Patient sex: M
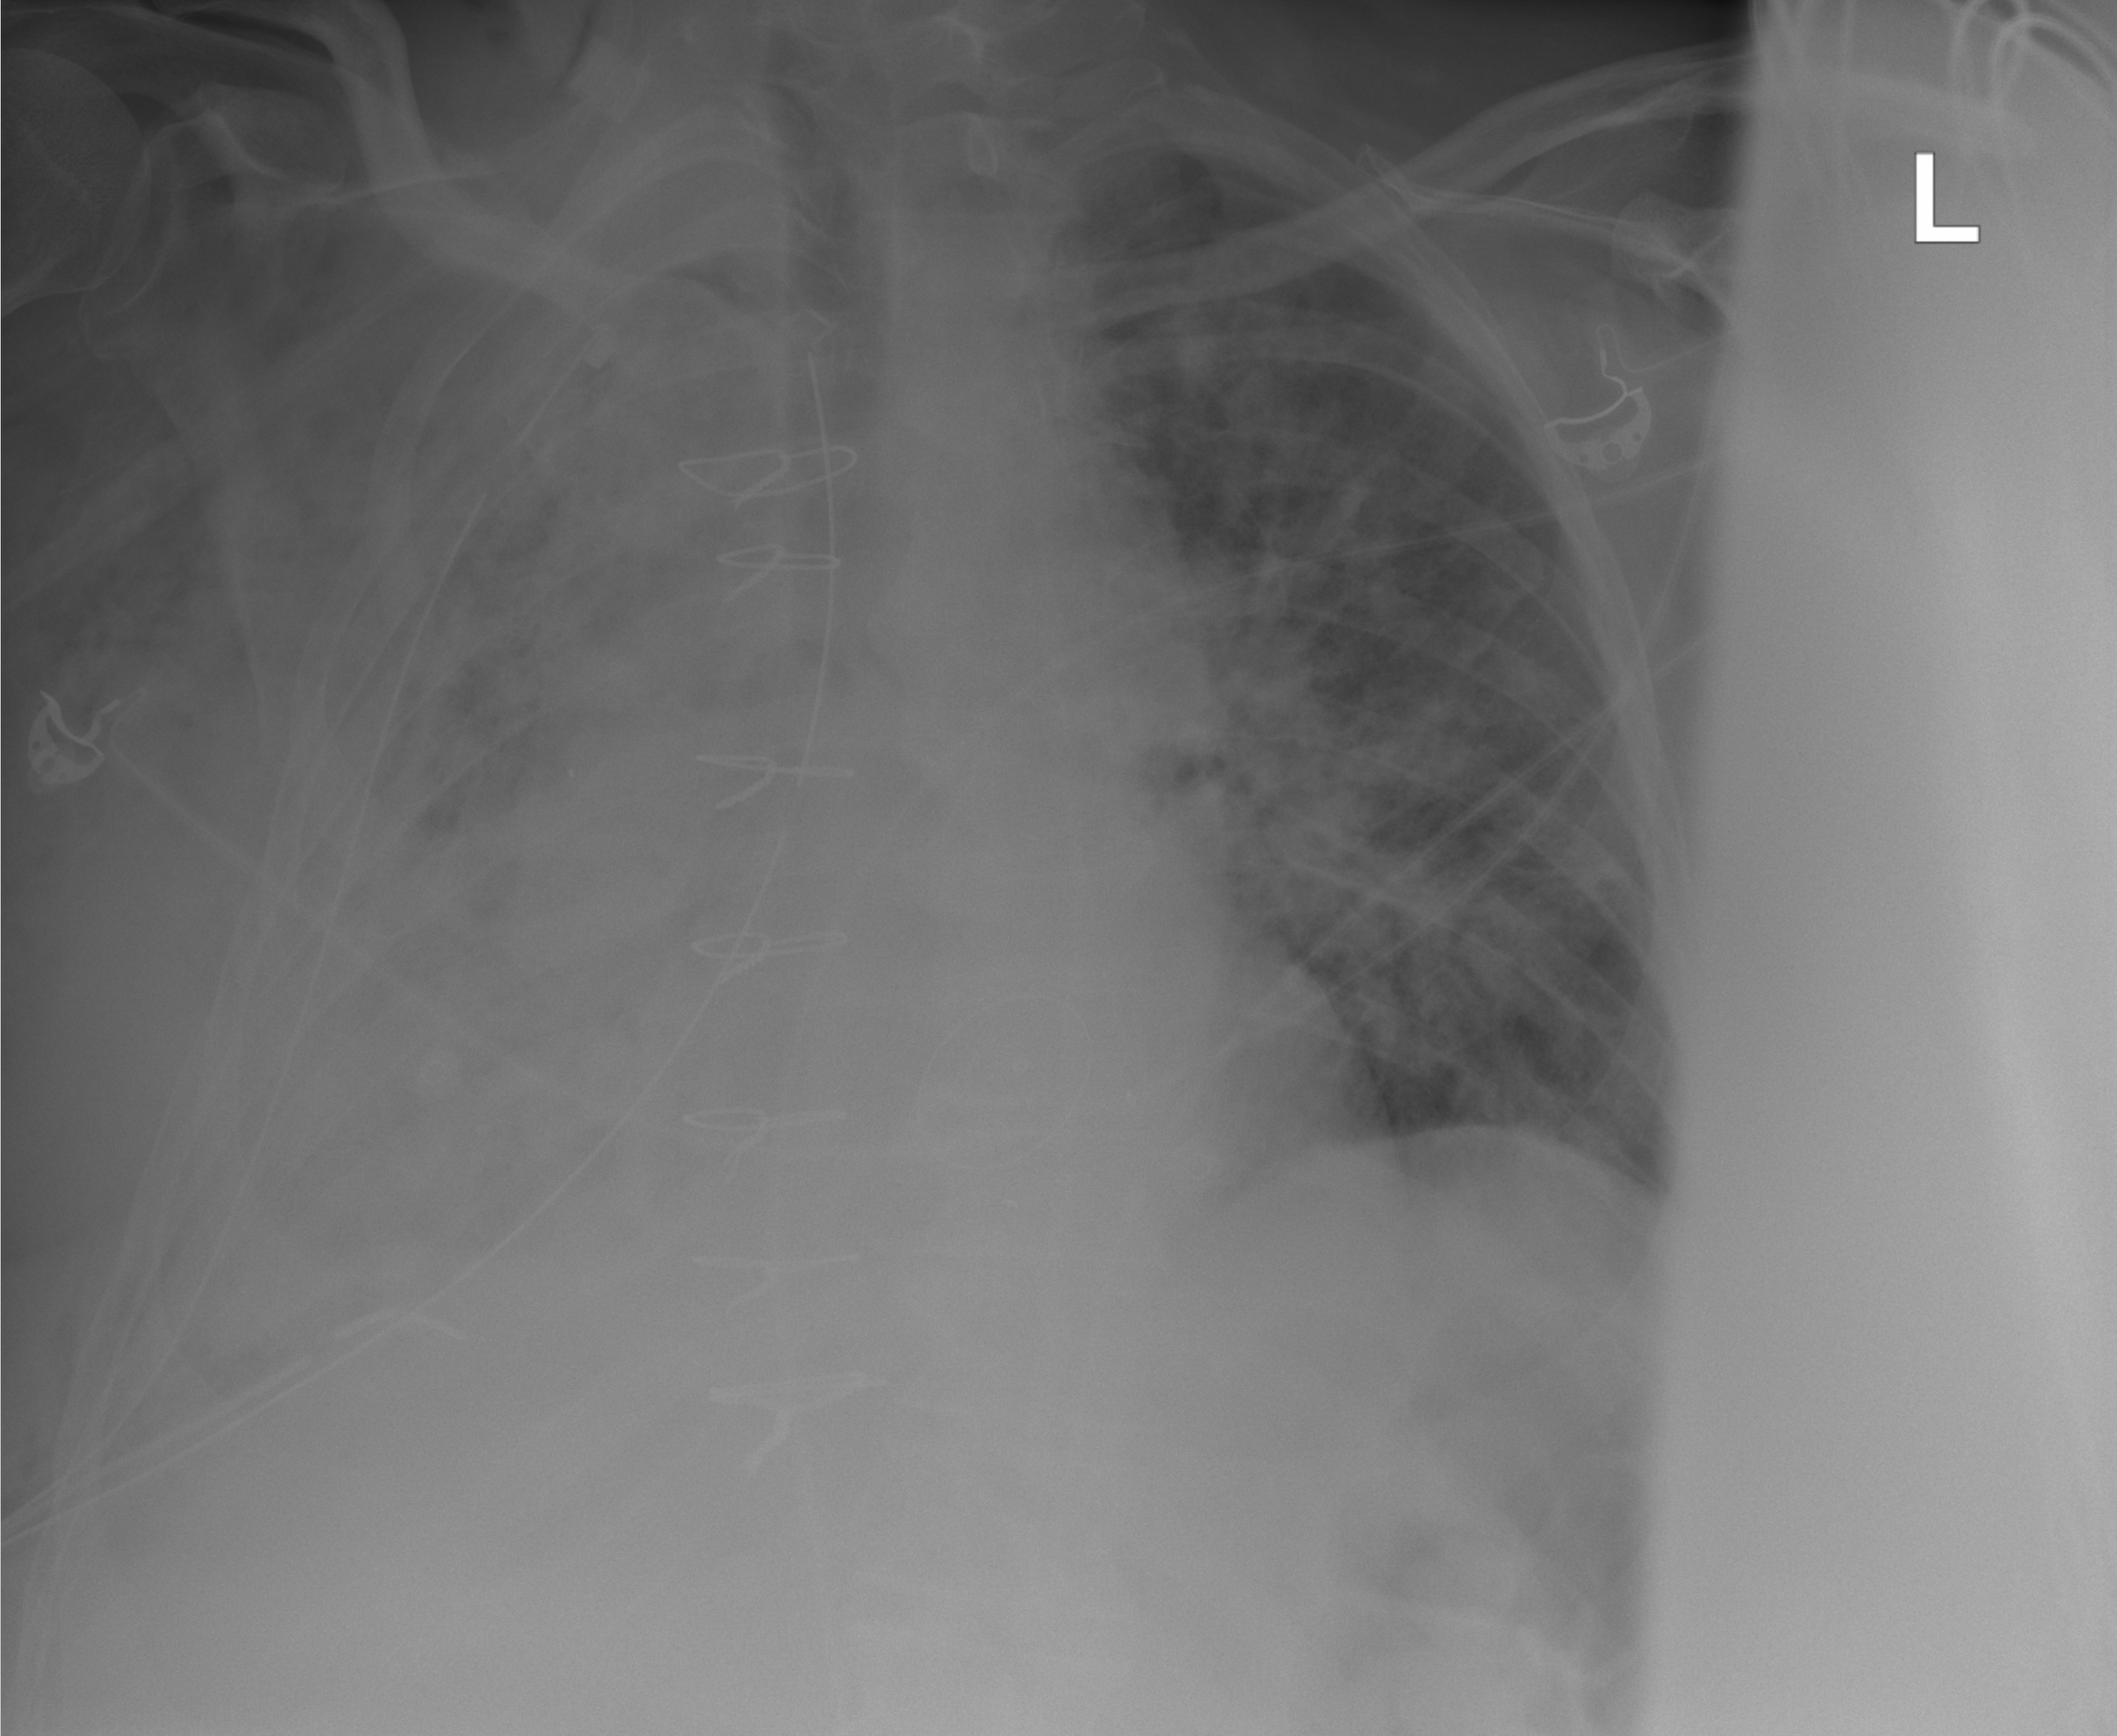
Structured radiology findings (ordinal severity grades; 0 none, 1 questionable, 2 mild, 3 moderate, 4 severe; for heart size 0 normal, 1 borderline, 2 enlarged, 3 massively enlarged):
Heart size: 2
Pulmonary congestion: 3
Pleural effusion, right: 3
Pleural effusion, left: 0
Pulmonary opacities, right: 4
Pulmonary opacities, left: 3
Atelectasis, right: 4
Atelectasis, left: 0